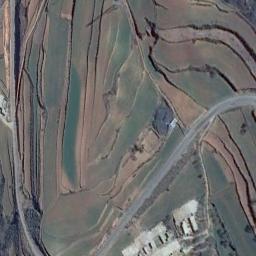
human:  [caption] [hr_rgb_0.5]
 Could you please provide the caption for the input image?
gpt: The green and bare terrace is next to some houses .

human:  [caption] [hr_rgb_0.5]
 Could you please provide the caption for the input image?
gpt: There are paths and houses in a patch of brown and green terraces .

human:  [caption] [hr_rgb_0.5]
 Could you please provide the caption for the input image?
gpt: The green plants are on the terrace .

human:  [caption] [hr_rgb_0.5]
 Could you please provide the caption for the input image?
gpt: The terraces on this mountain are all parallel to each other .

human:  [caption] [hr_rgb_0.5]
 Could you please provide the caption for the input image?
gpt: There are many green terraces and some yellow ones .